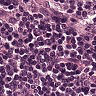
Metastatic tissue present: no